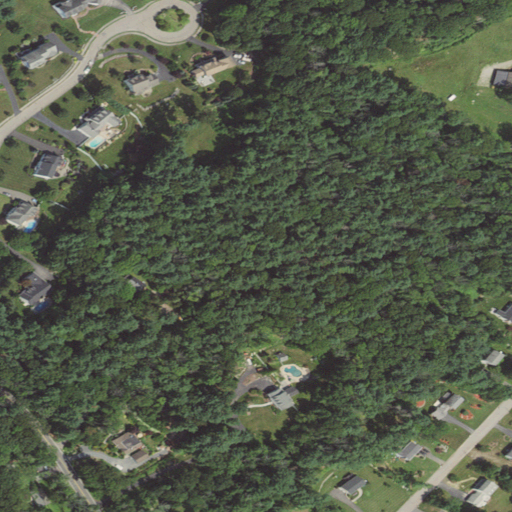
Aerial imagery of mountain in Massachusetts named Otis Hill containing evergreen forest, mixed forest, open development, low intensity development, medium intensity development, shrub, and high intensity development